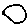
Label: circle